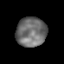
Tissue: lung
Cell type: Epithelial cells
Senescence score: 0.2225
Nuclear area (px): 872
Mean DAPI intensity: 109.975